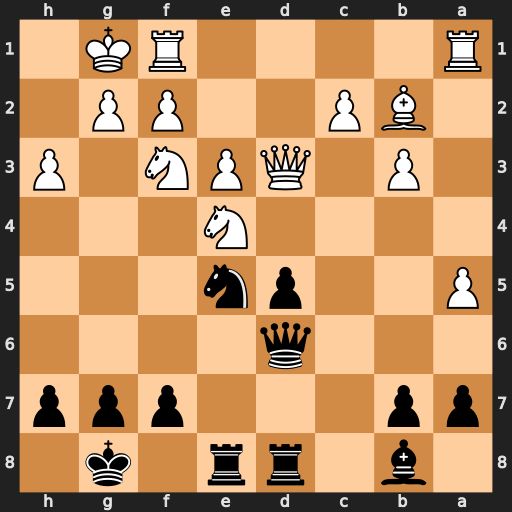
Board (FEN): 1b1rr1k1/pp3ppp/3q4/P2pn3/4N3/1P1QPN1P/1BP2PP1/R4RK1
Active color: b
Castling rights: -
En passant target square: -
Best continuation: Nxf3+ gxf3 Qh2#